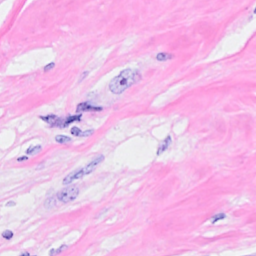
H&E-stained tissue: Breast